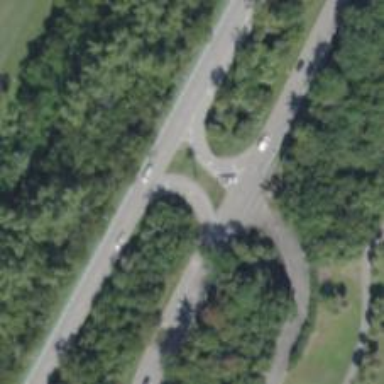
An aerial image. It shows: Primary link road with asphalt surface.